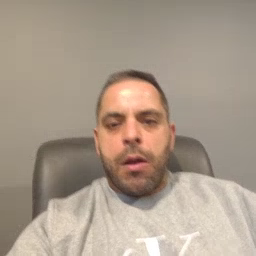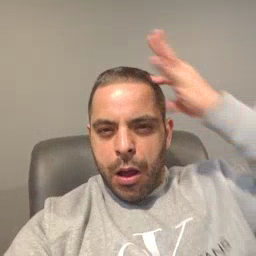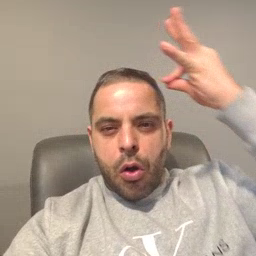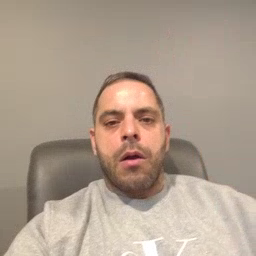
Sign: hair